Field crop: maize
Growth stage: 2
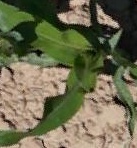
Species: maize